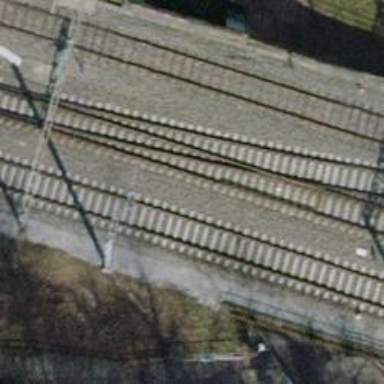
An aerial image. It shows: Railway bridge with electrified tracks and single rail.